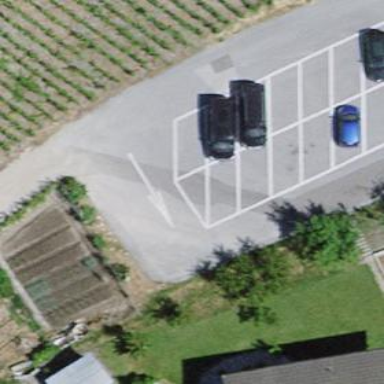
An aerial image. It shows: Parking area.